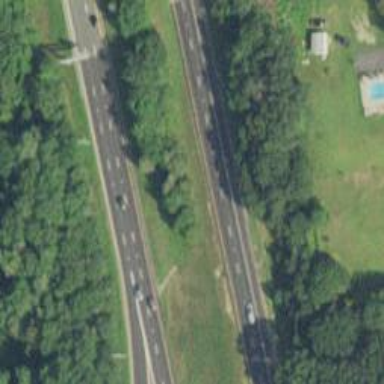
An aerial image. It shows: Motorway junction.